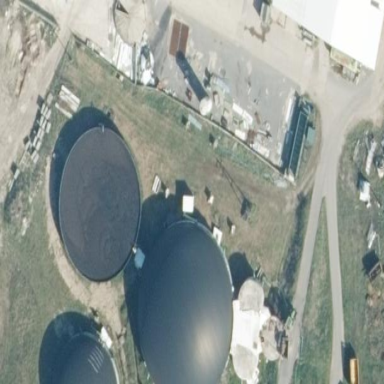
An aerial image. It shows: Silo.